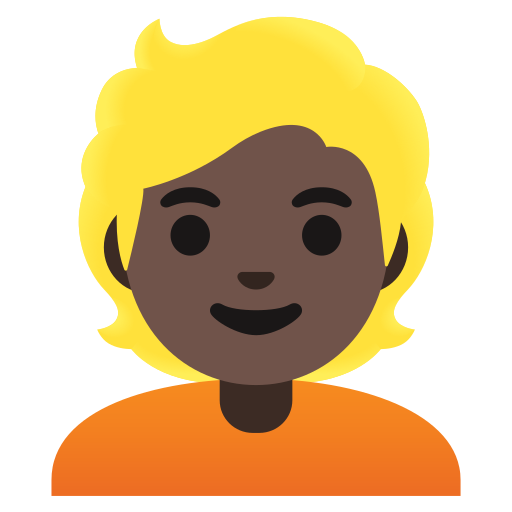
Emoji: 👱🏿